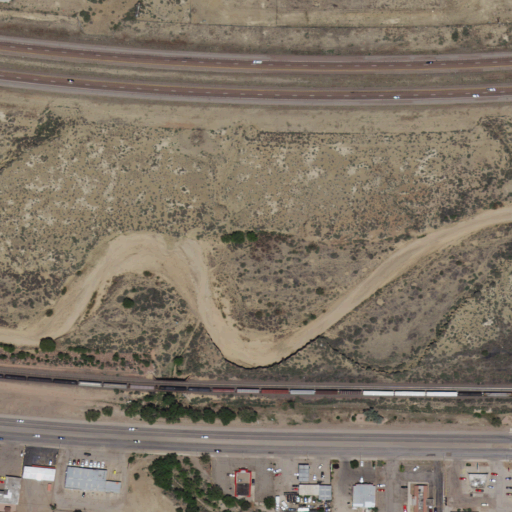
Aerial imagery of valley in New Mexico named Catalpa Canyon containing shrub, medium intensity development, low intensity development, high intensity development, open development, and grassland